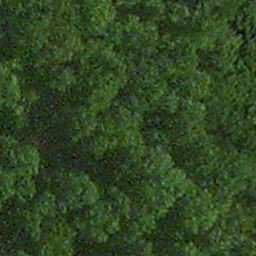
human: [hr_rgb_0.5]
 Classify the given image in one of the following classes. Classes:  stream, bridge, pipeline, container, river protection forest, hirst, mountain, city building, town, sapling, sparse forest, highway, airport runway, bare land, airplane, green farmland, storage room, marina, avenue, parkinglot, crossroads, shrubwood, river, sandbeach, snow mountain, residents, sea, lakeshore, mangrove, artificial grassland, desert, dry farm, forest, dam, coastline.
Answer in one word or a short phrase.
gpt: forest